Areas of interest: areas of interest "Cuiyuan New Village"
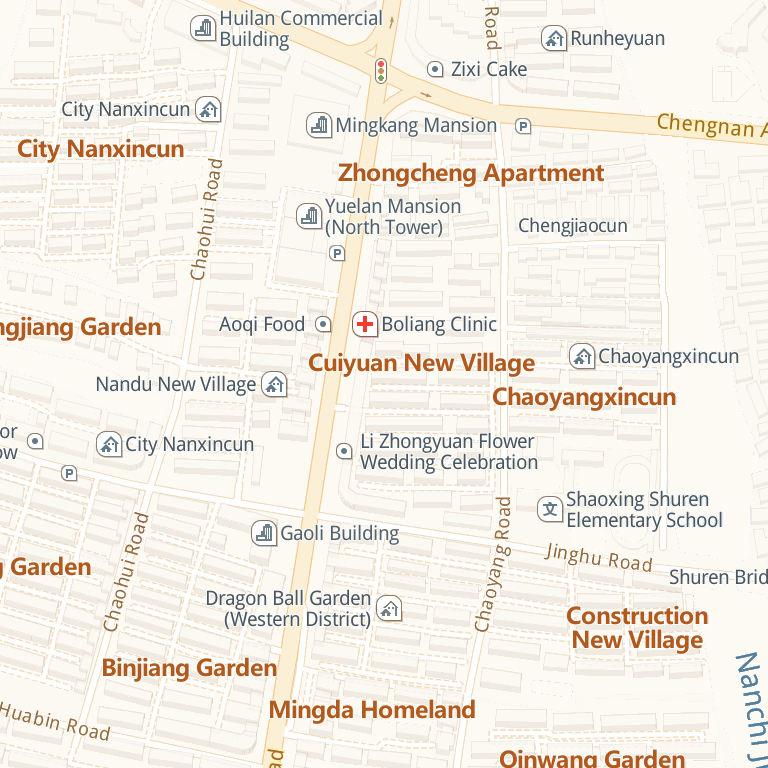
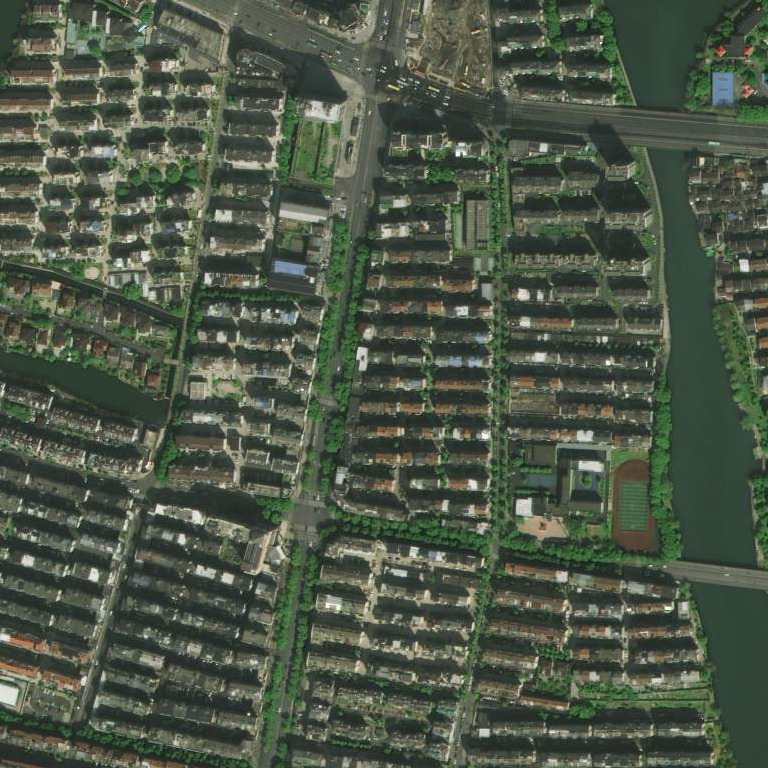